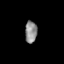
Tissue: prostate
Cell type: T cells
Senescence score: 0.2025
Nuclear area (px): 258
Mean DAPI intensity: 141.074